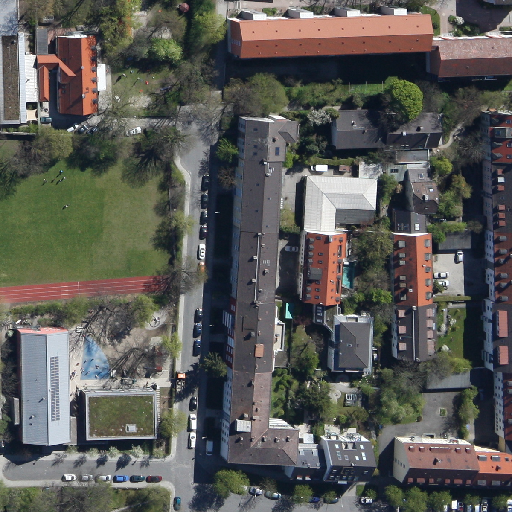
Referring expression: car